Question: I am using for uploading images to server. Sometime image get distorted. How to resolve this issue?
Note: Distorted means, some pixels are lost.
I am using following code for uploading:
'''
File file = new File(filePath[0]);
HttpClient httpClient = new DefaultHttpClient();
HttpContext localContext = new BasicHttpContext();
HttpPost httpPost = new HttpPost("serverurl");
MultipartEntity entity = new MultipartEntity(HttpMultipartMode.BROWSER_COMPATIBLE);
entity.addPart("Content-Type",new StringBody("multipart/form-data;charset=utf-8"));
entity.addPart("Content-Length", new StringBody(String.valueOf(file.length())));
entity.addPart("UploadContentPostD", new FileBody(file));
entity.addPart("DocumentName", new StringBody(file.getName()));
httpPost.setEntity(entity);
HttpResponse response = httpClient.execute(httpPost,localContext);
BufferedReader reader = new BufferedReader(new InputStreamReader(response.getEntity().getContent(), "UTF-8"));
'''

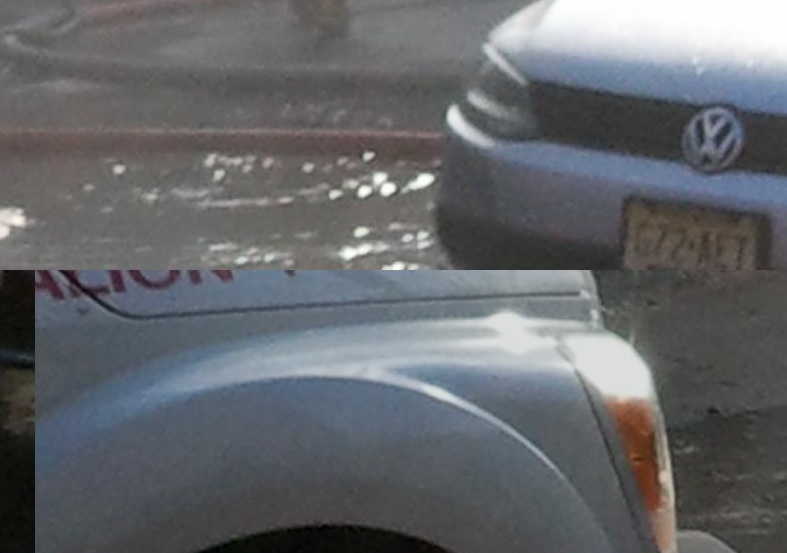
Answer: I use <URL> for upload and here is my upload code which works perfectly every time...
'''
public Integer uploadByteArray(String remoteFilename, byte[] bitmapdata){
HttpClient client = new HttpClient();
PostMethod filePost = new PostMethod( URL_PATH);
Integer ret = null;
try {
Part[] parts = new Part[2];
parts[0] = new StringPart("file_name" ,remoteFilename);
ByteArrayPartSource ps = new ByteArrayPartSource("file", bitmapdata);
parts[1] = new FilePart("file", ps);
filePost.setRequestEntity(new MultipartRequestEntity(parts,
filePost.getParams()));
} catch (Exception e) {
Log.d(TAG, e.toString());
}
try {
ret = client.executeMethod(filePost);
Log.d(TAG, "statusCode>>>" + ret);
if(ret != 200){
Log.d(TAG, "Error:" + ret + " from server. Please try again later.");
}else{
responseBody = filePost.getResponseBodyAsString();
Log.d(TAG, filePost.getResponseBodyAsString());
}
} catch (Exception e) {
Log.d(TAG, e.toString());
}
filePost.releaseConnection();
return ret;
}
'''
If you continue to see your problem recurring, I would use MD5 on the file you get on the server and send that value back in the response and compare it to a local MD5 of the file you've sent up. If they're not the same, you know something went wrong.